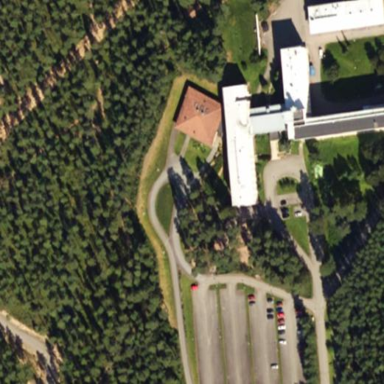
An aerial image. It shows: Hospital building.